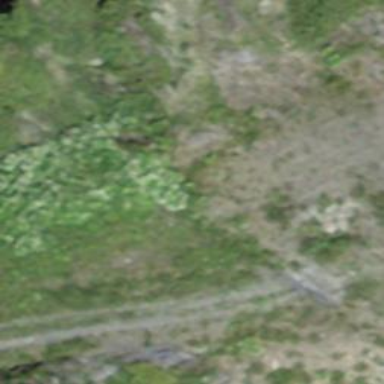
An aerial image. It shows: Path with grade 5 tracktype.